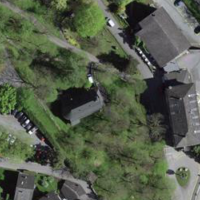
EUNIS habitat code: 55
Species observed at this site:
Leucojum vernum
Narcissus pseudonarcissus